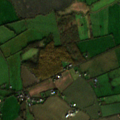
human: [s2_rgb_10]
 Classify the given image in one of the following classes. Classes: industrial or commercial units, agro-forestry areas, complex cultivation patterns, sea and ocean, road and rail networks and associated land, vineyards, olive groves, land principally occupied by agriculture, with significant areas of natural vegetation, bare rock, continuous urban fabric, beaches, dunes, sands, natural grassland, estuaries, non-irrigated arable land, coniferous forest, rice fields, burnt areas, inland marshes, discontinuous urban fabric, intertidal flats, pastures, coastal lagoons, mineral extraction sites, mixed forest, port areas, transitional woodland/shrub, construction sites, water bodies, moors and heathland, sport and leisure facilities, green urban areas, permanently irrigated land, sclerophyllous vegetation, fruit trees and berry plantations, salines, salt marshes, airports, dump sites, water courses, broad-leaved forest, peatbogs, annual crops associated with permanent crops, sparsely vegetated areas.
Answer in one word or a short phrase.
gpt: non-irrigated arable land, pastures